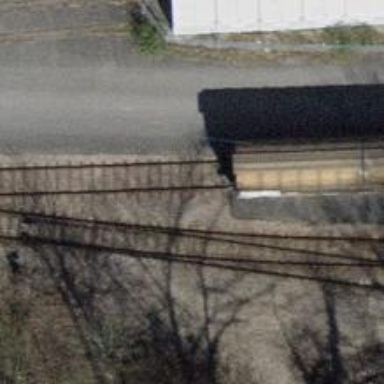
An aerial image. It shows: Railway switch.